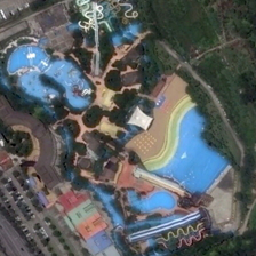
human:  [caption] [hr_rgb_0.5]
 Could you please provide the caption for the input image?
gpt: There's an outdoor pool in the park.

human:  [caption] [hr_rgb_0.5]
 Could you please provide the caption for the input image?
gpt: The park has an outdoor swimming pool.

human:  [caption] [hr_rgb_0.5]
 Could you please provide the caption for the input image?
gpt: There is an outdoor swimming pool in the park.

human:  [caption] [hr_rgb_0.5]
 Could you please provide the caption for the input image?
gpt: there are rows of houses around the park .

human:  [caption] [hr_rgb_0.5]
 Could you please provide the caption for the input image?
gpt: There is a swimming pool in the park.